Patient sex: M
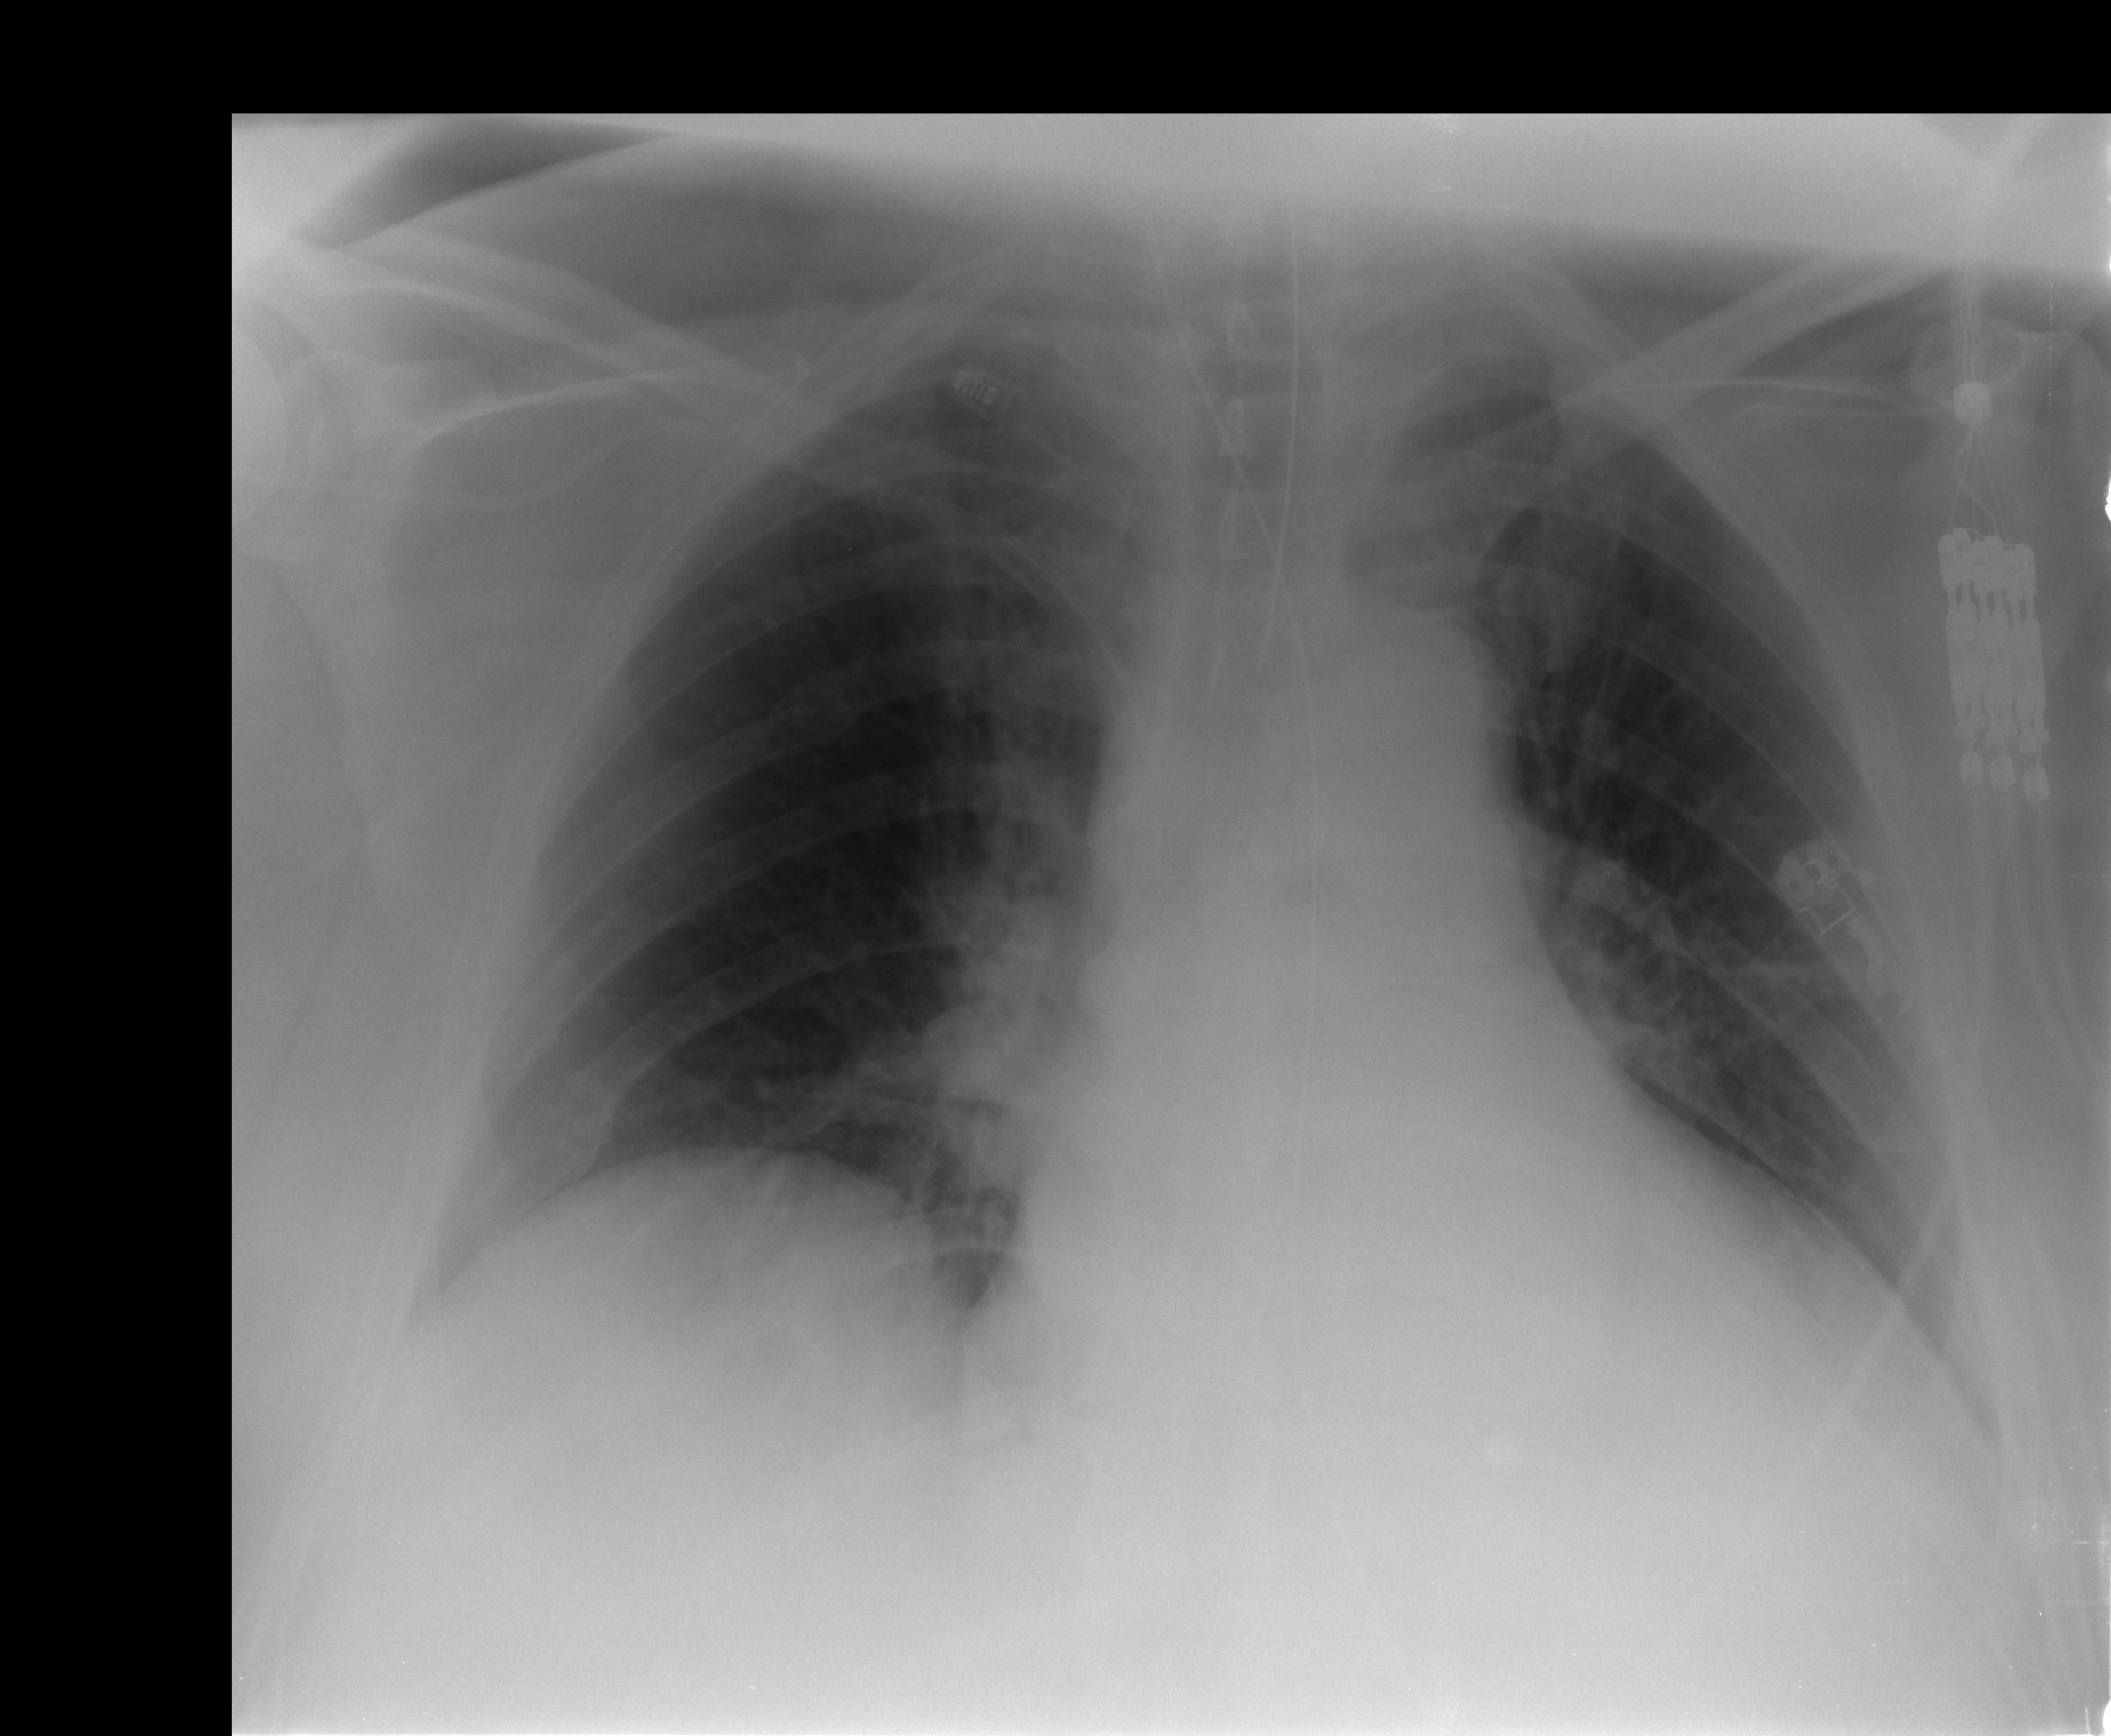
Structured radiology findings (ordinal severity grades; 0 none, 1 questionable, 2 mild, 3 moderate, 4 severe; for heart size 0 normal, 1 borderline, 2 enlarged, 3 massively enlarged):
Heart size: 2
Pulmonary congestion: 0
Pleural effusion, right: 0
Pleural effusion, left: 0
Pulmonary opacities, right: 0
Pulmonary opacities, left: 0
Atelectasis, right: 0
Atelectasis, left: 2